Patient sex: M
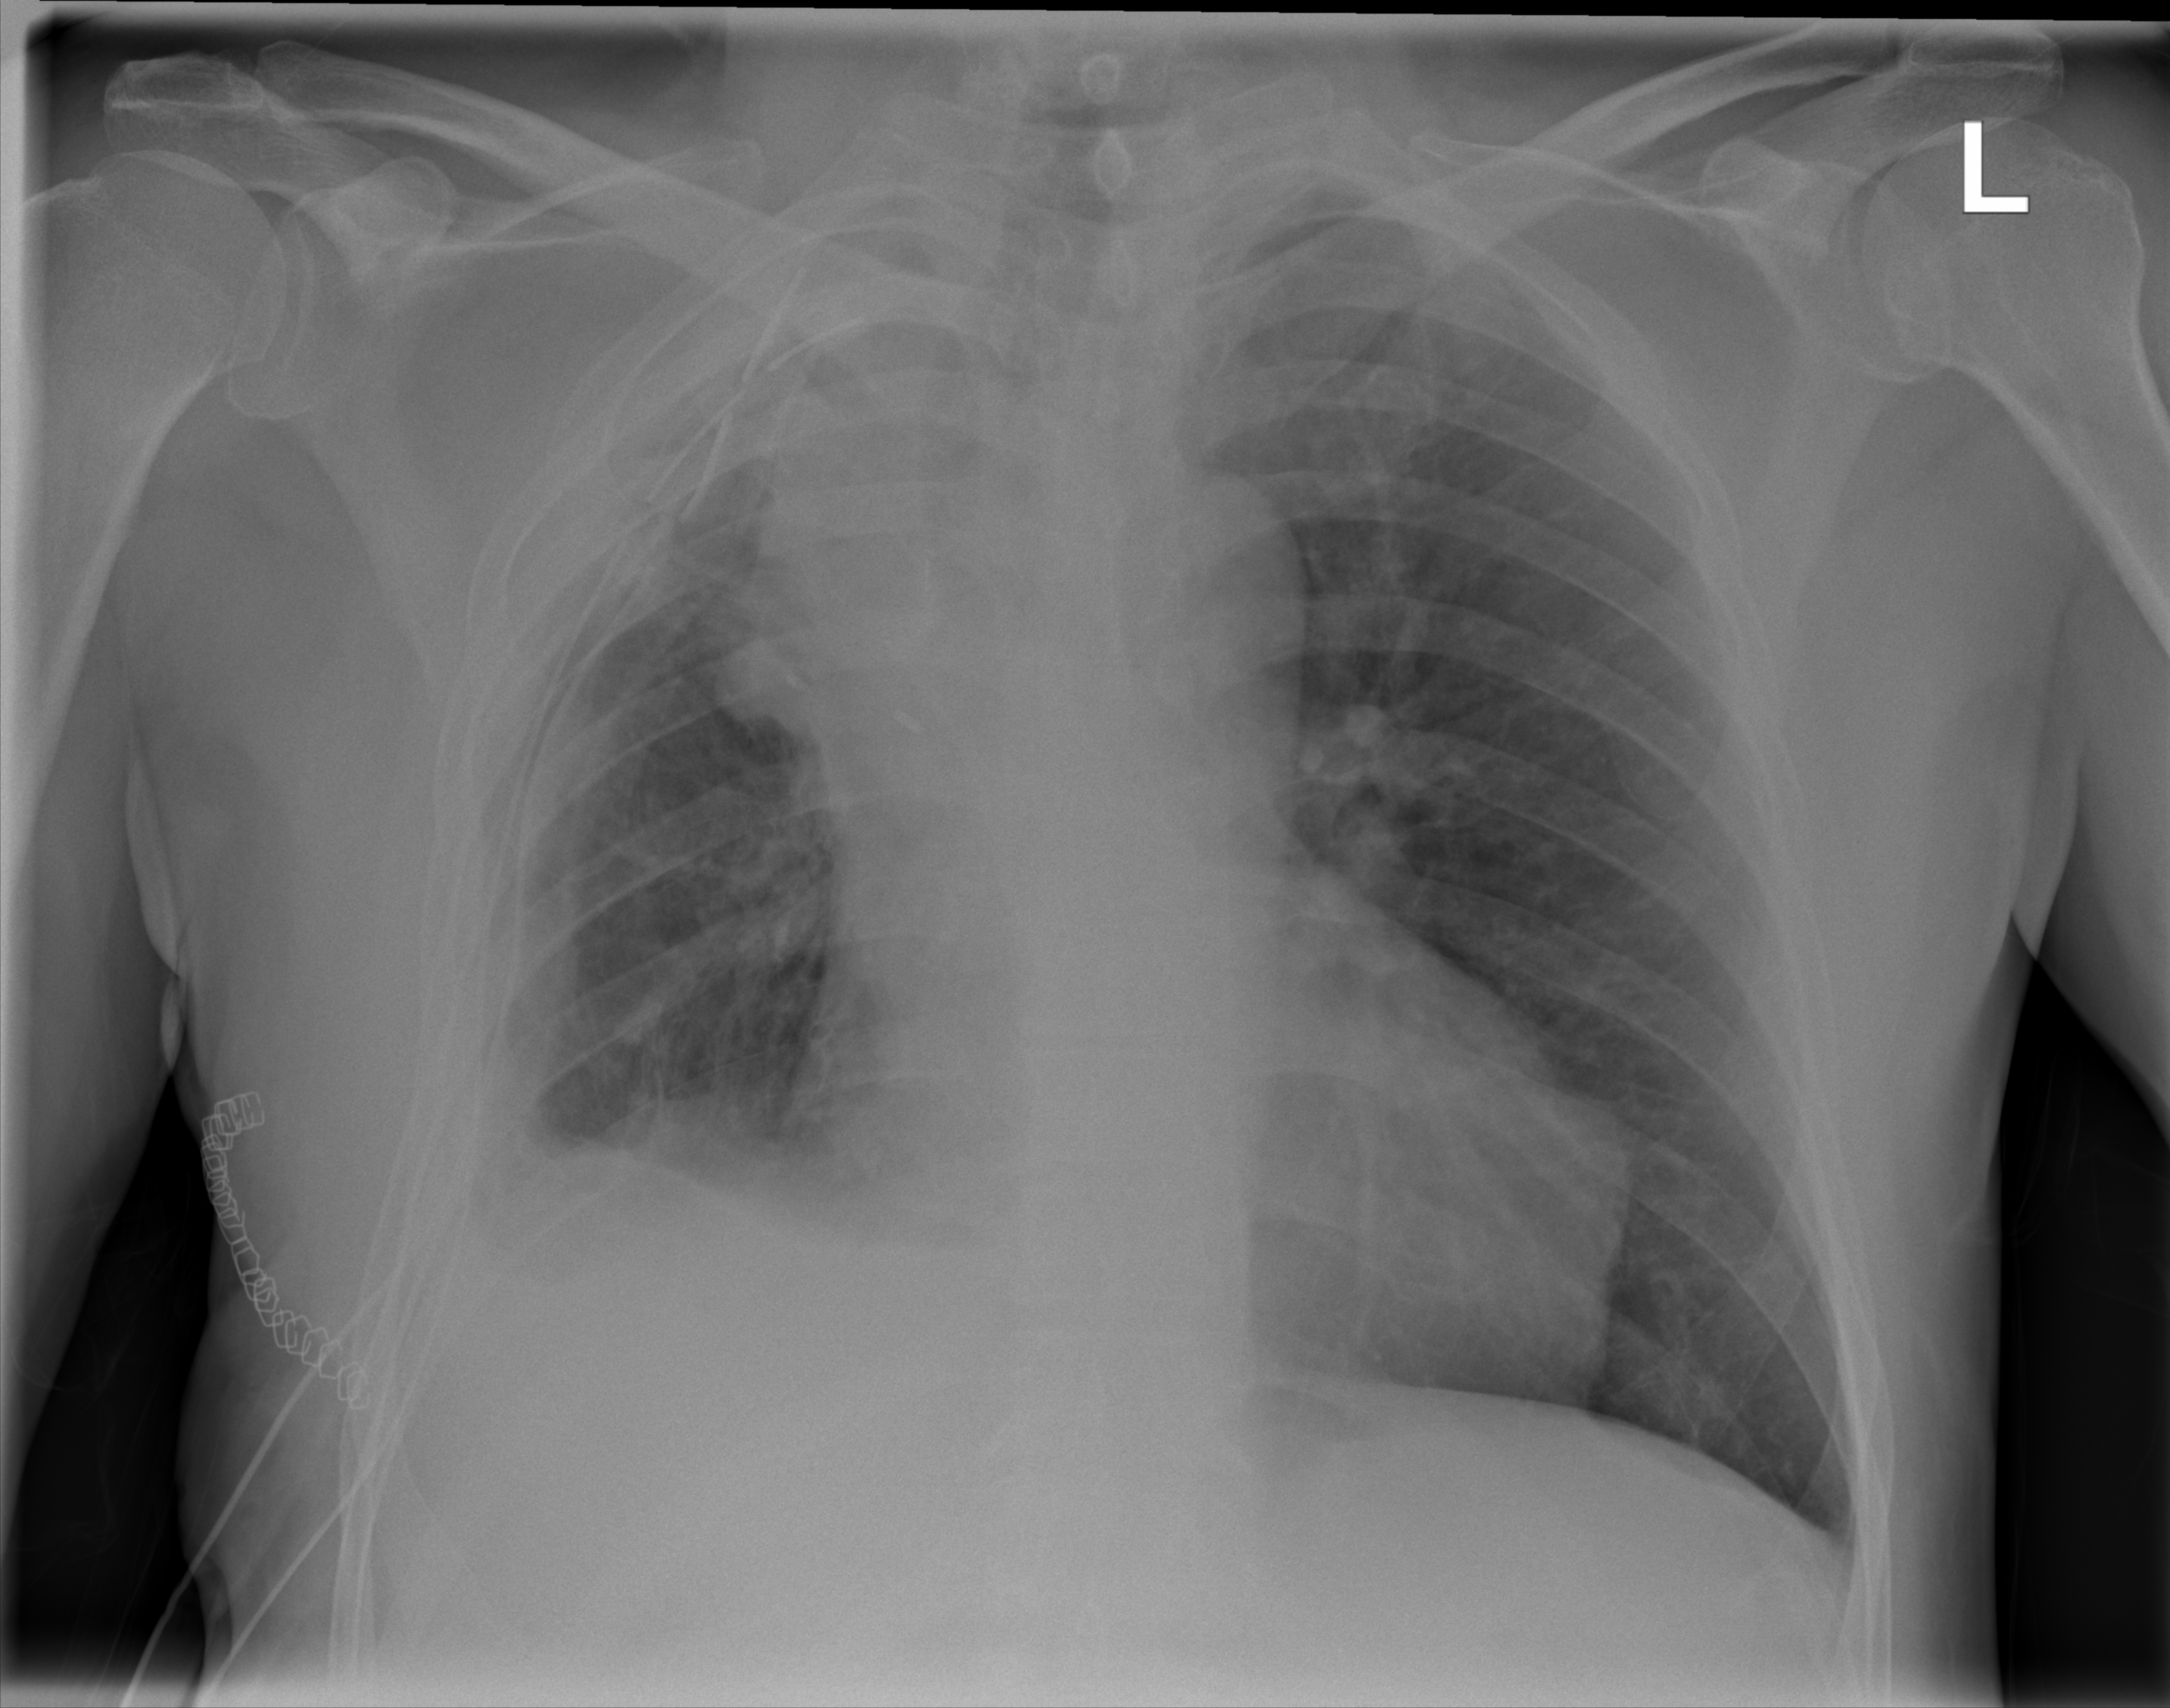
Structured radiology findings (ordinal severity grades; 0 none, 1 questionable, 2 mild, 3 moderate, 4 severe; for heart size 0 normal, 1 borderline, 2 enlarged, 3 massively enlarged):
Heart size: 0
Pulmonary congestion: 0
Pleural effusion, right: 2
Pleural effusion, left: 0
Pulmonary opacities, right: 0
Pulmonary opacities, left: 0
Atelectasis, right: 2
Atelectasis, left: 0